Aerial crown-view tile of a tropical tree (Barro Colorado Island, Panama), acquired 20240813:
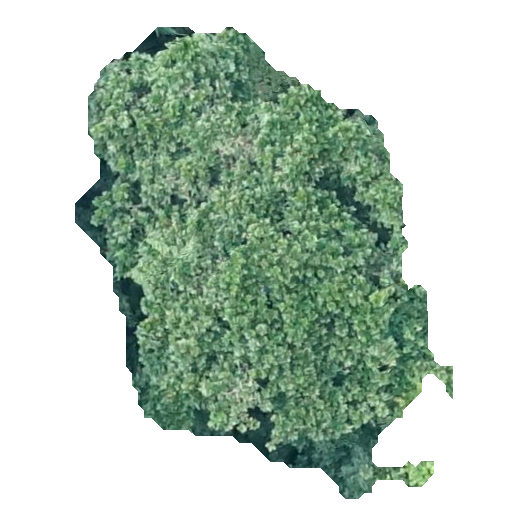
Species: Anacardium excelsum
GBIF accepted scientific name: Anacardium excelsum
Crown area: 173.117 m²